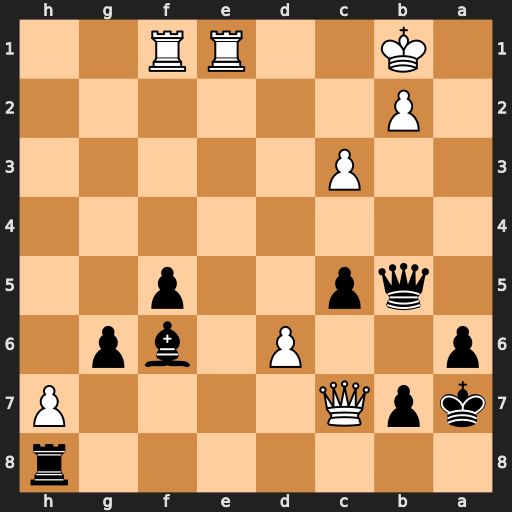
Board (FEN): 7r/kpQ4P/p2P1bp1/1qp2p2/8/2P5/1P6/1K2RR2
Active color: b
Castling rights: -
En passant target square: -
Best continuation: Bxc3 Rf2 Bxe1